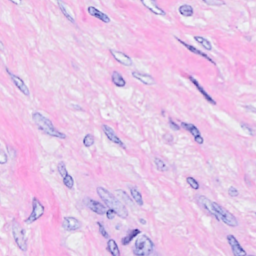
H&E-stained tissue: Breast